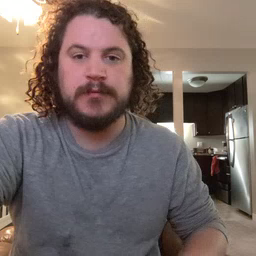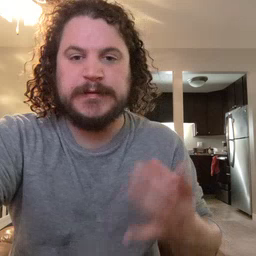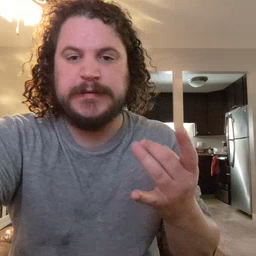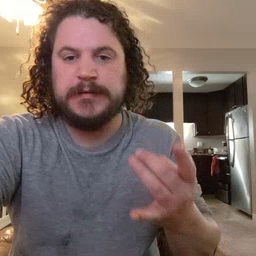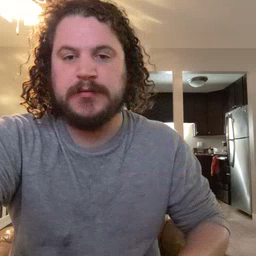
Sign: sticky